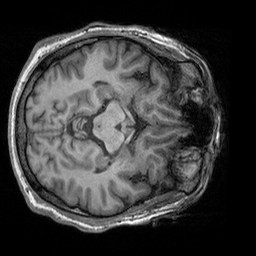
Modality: T1w
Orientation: axial
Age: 33
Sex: male
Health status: healthy
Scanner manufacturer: siemens
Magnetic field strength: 3 T
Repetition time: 2.3 s
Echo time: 0.00303 s